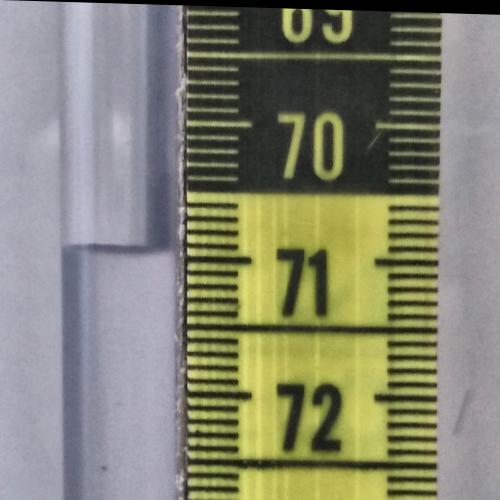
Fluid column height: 71.0 cm